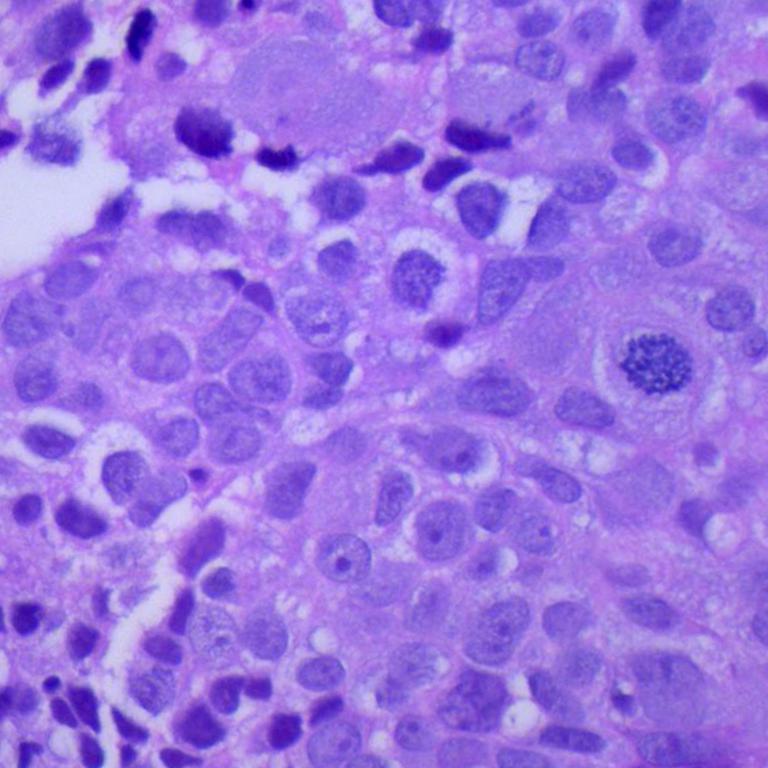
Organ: lung
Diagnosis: squamous carcinomas